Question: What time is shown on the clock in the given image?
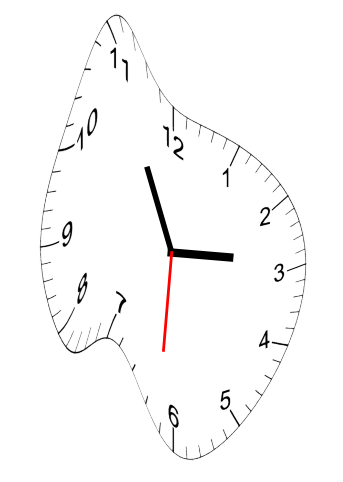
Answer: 02:55:31